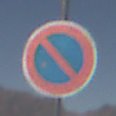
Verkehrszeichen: EingeschraenktesHalteverbot
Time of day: Midday
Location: Outdoor (Nature)
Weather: Clear
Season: NotSpecified
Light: Natural